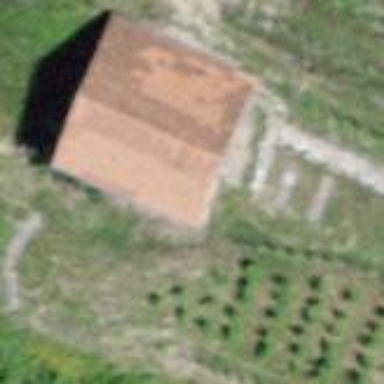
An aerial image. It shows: Rural barn.